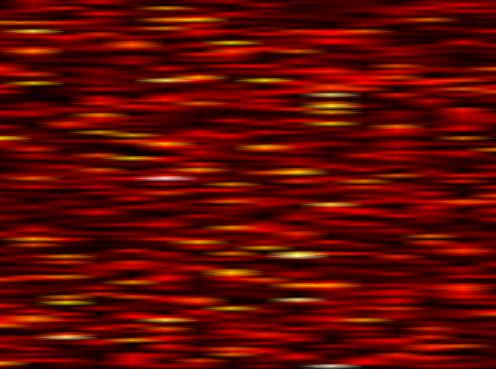
Label: OFDM